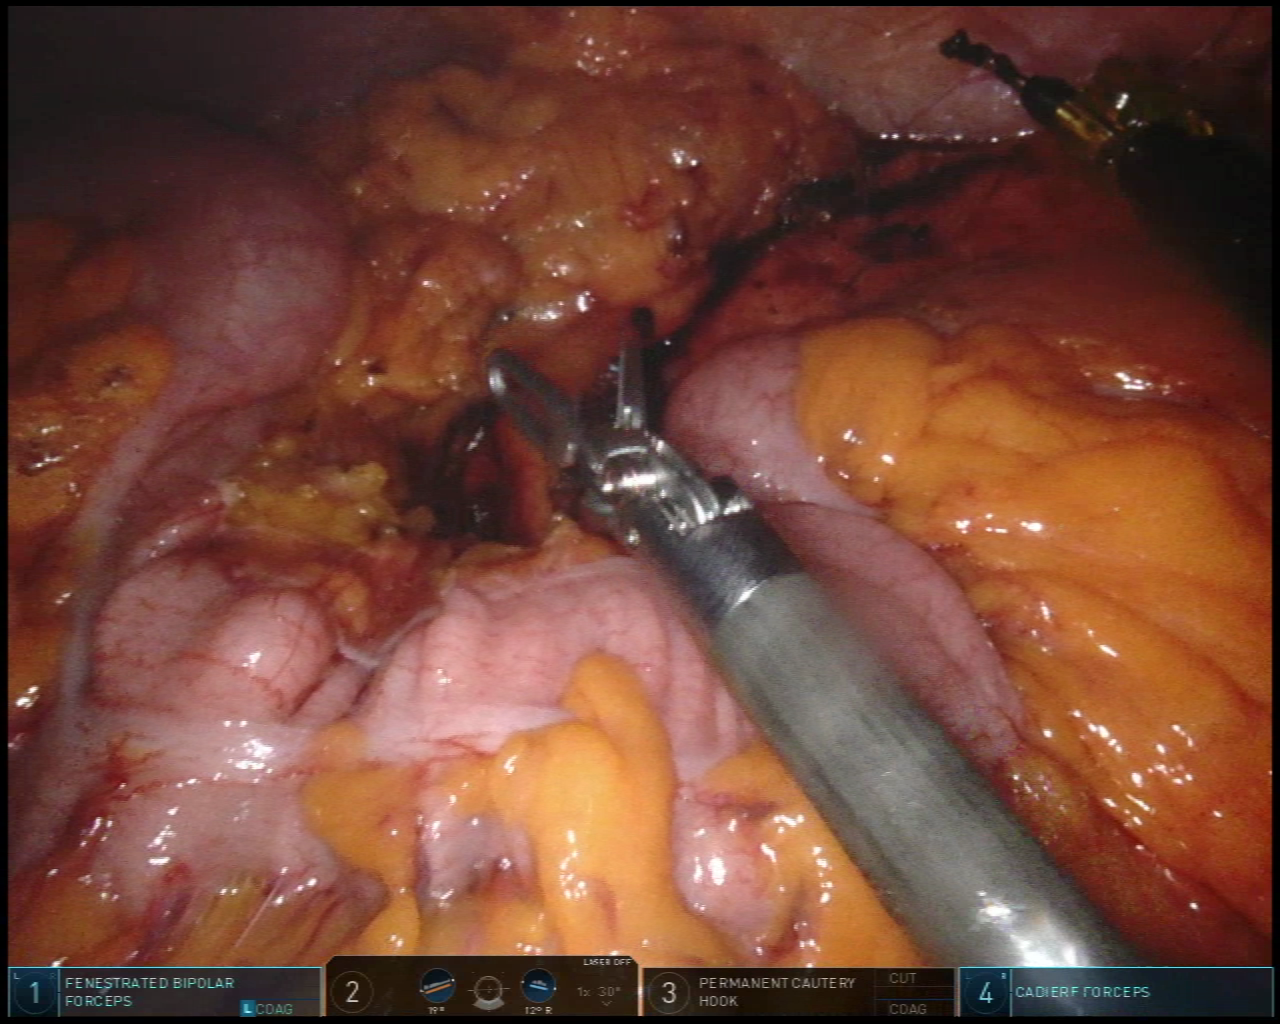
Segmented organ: colon
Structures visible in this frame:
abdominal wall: yes
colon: yes
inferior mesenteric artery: no
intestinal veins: no
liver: no
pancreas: no
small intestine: no
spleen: no
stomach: no
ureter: no
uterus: no
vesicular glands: no